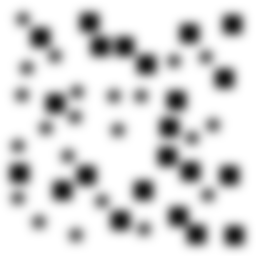
Squares: 22
Triangles: 0
Stars: 22
Total shapes: 44